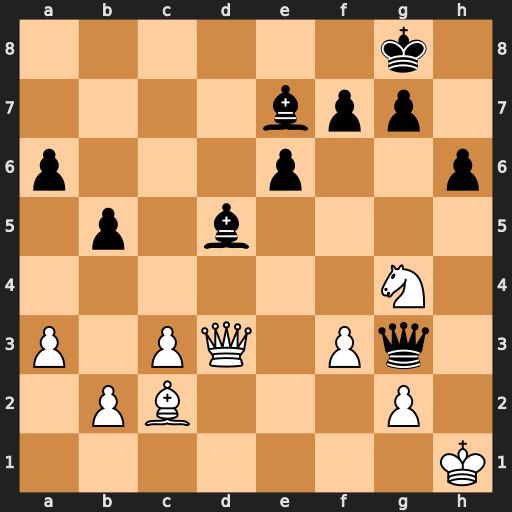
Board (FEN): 6k1/4bpp1/p3p2p/1p1b4/6N1/P1PQ1Pq1/1PB3P1/7K
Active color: w
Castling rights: -
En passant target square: -
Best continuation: Qh7+ Kf8 Qh8#